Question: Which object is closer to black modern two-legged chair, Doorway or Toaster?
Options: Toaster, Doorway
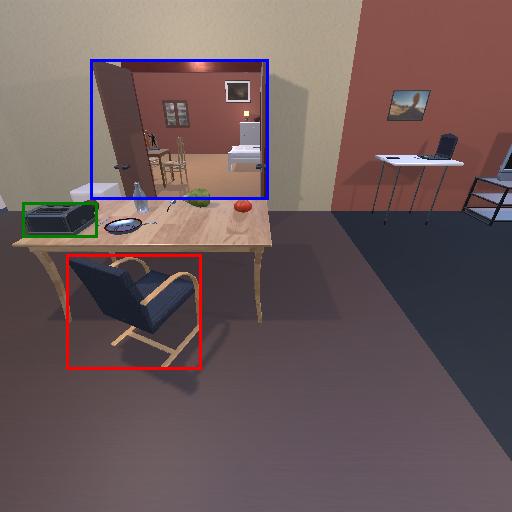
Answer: Toaster